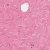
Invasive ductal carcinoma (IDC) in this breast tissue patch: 0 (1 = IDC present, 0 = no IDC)